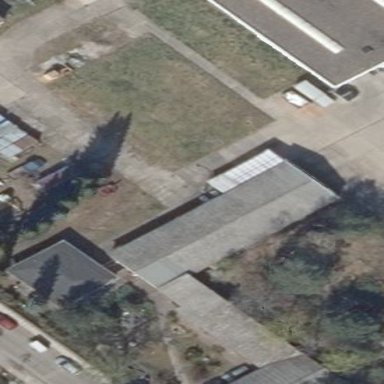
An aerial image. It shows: Commercial building with gabled roof.